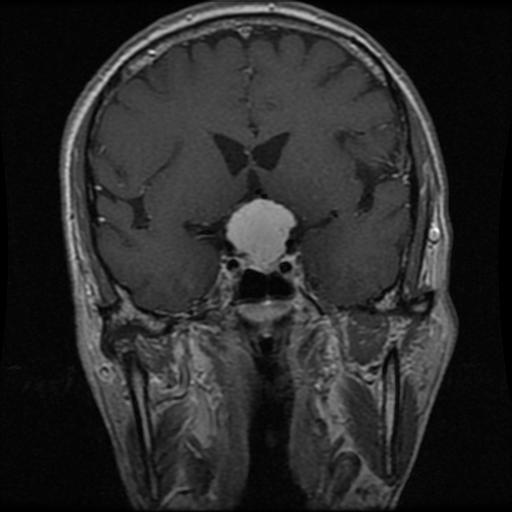
Label: meningioma